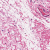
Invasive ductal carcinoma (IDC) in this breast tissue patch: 0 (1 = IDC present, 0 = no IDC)